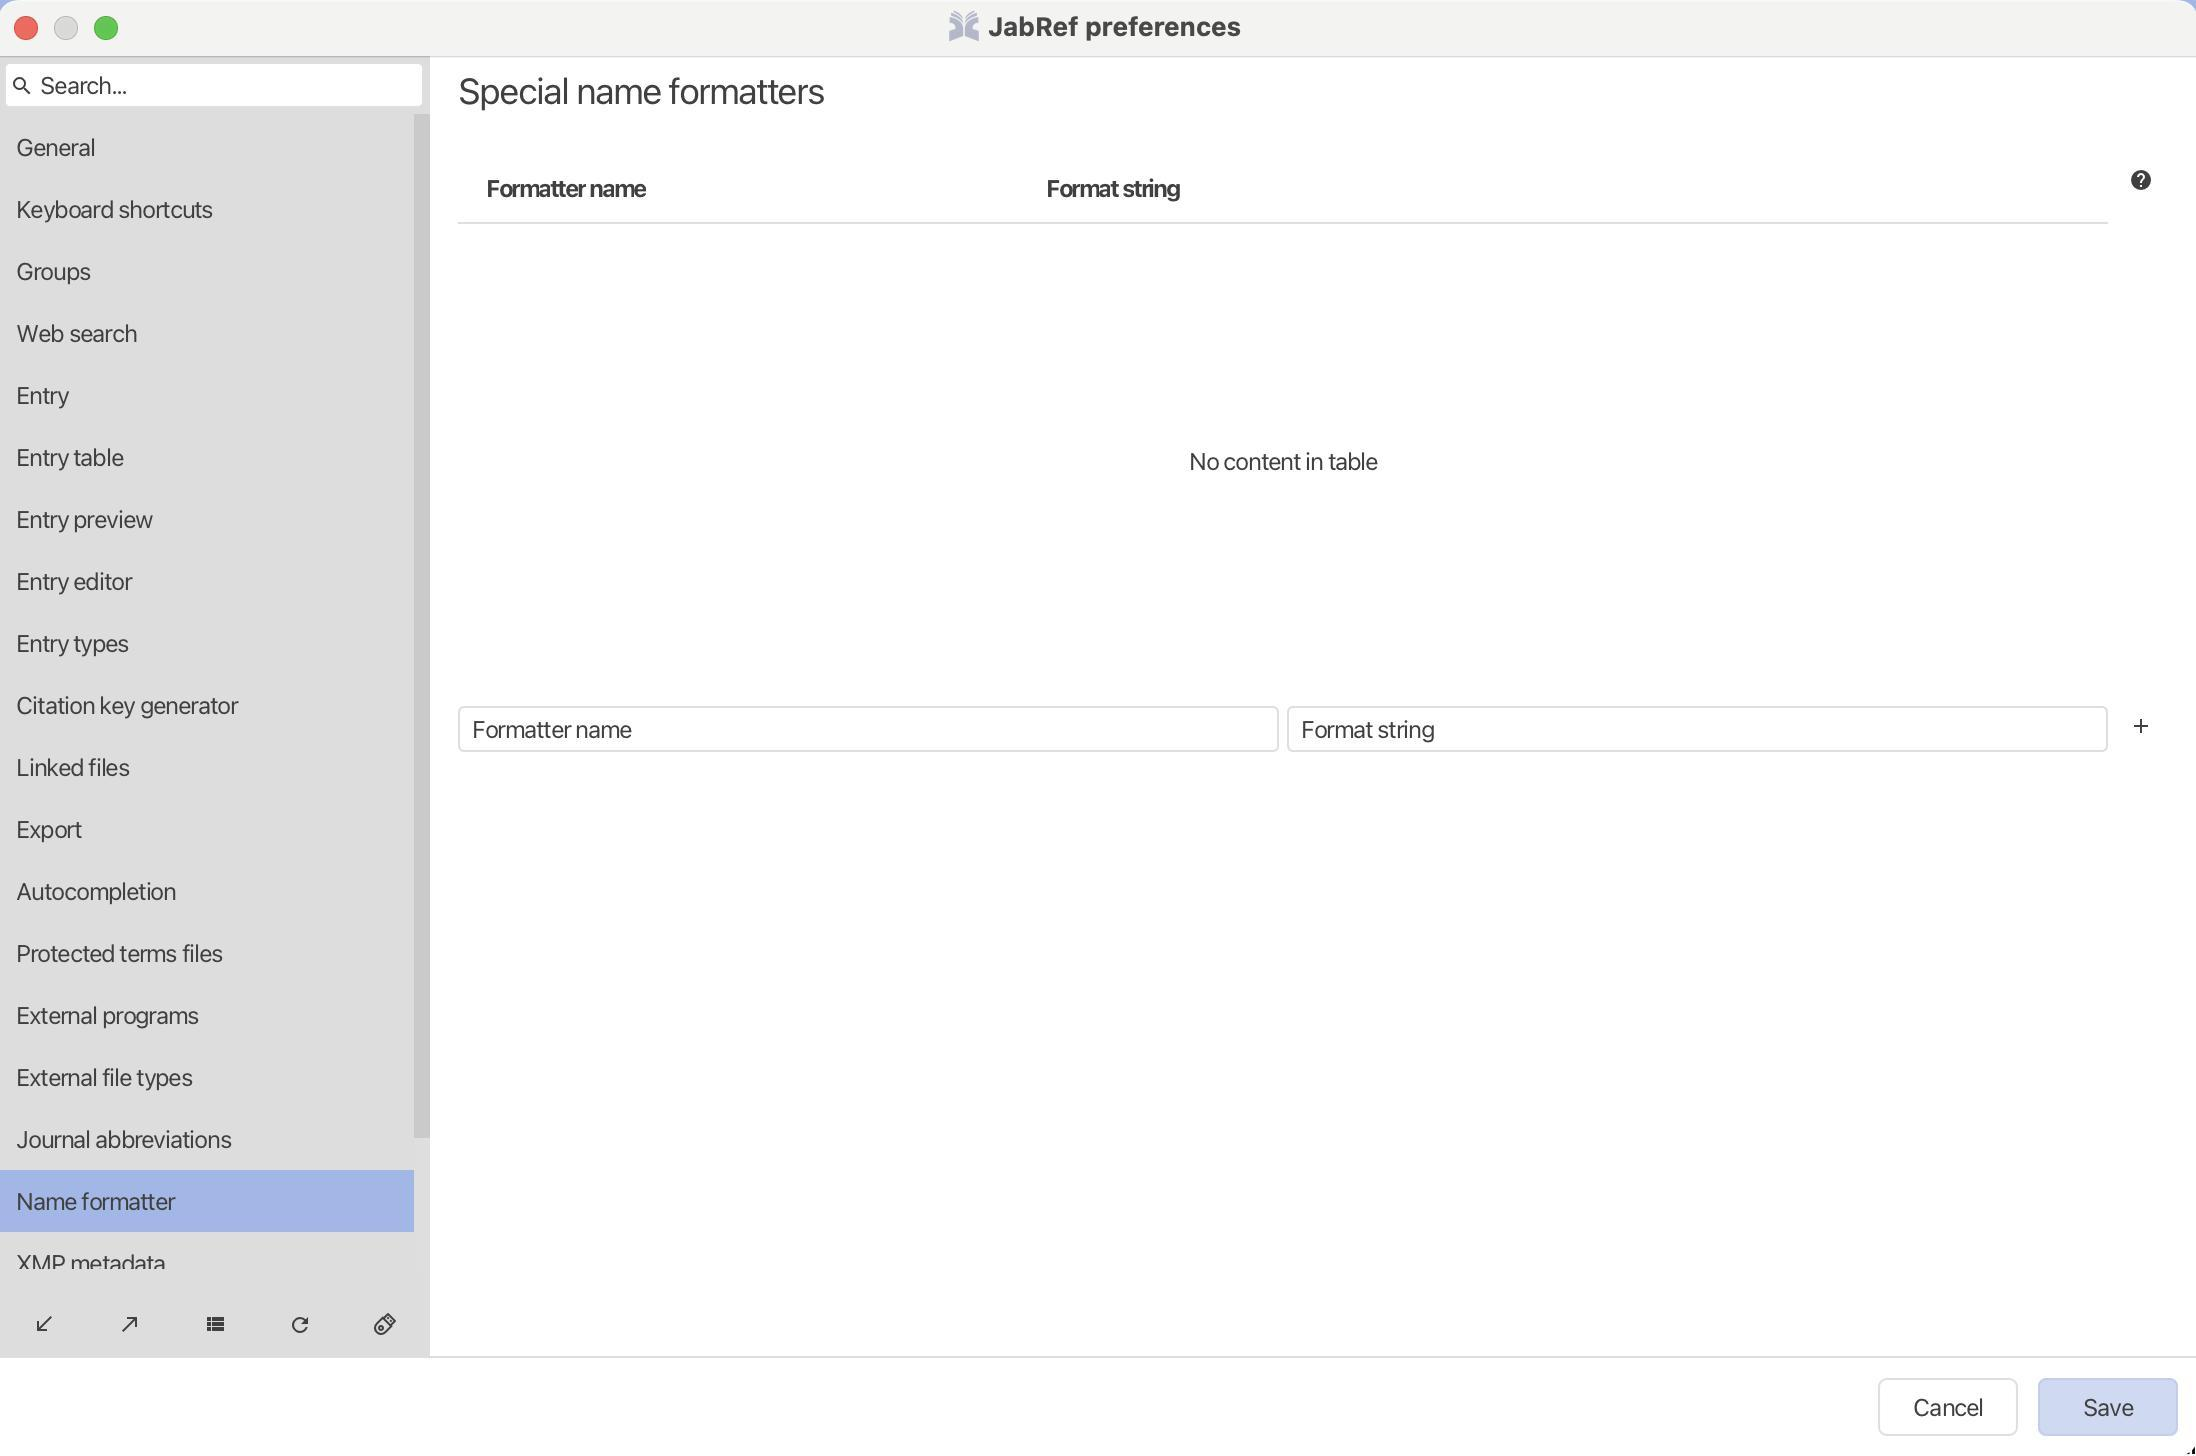
Accessibility tree:
{"name": "JabRef_preferences", "role": "AXWindow", "description": null, "role_description": "звичайне вікно", "value": null, "position": "314.00;193.00", "size": "1100;728", "children": [{"name": null, "role": "No role", "description": null, "role_description": "dialog", "value": null, "position": "0.00;28.00", "size": "1100;700", "children": [{"name": null, "role": "AXButton", "description": "Cancel", "role_description": "кнопка", "value": null, "position": "940.00;689.00", "size": "70;29", "children": []}, {"name": null, "role": "AXButton", "description": "Save", "role_description": "кнопка", "value": null, "position": "1020.00;689.00", "size": "70;29", "children": []}, {"name": null, "role": "AXTextField", "description": null, "role_description": "текстове поле", "value": "Search...", "position": "3.00;31.00", "size": "210;23", "children": [{"name": null, "role": "AXStaticText", "description": null, "role_description": "текст", "value": "Search...", "position": "21.00;35.00", "size": "43;15", "children": []}, {"name": null, "role": "AXStaticText", "description": null, "role_description": "текст", "value": "", "position": "21.00;35.00", "size": "0;15", "children": []}, {"name": null, "role": "AXStaticText", "description": null, "role_description": "текст", "value": null, "position": "6.00;35.50", "size": "12;14", "children": []}]}, {"name": null, "role": "AXTable", "description": null, "role_description": "list", "value": null, "position": "0.00;57.00", "size": "216;580", "children": [{"name": "General", "role": "AXRow", "description": null, "role_description": "рядок таблиці", "value": null, "position": "1.00;58.00", "size": "207;31", "children": [{"name": null, "role": "AXStaticText", "description": null, "role_description": "текст", "value": "General", "position": "9.00;66.00", "size": "39;15", "children": []}]}, {"name": "Keyboard_shortcuts", "role": "AXRow", "description": null, "role_description": "рядок таблиці", "value": null, "position": "1.00;89.00", "size": "207;31", "children": [{"name": null, "role": "AXStaticText", "description": null, "role_description": "текст", "value": "Keyboard shortcuts", "position": "9.00;97.00", "size": "98;15", "children": []}]}, {"name": "Groups", "role": "AXRow", "description": null, "role_description": "рядок таблиці", "value": null, "position": "1.00;120.00", "size": "207;31", "children": [{"name": null, "role": "AXStaticText", "description": null, "role_description": "текст", "value": "Groups", "position": "9.00;128.00", "size": "37;15", "children": []}]}, {"name": "Web_search", "role": "AXRow", "description": null, "role_description": "рядок таблиці", "value": null, "position": "1.00;151.00", "size": "207;31", "children": [{"name": null, "role": "AXStaticText", "description": null, "role_description": "текст", "value": "Web search", "position": "9.00;159.00", "size": "60;15", "children": []}]}, {"name": "Entry", "role": "AXRow", "description": null, "role_description": "рядок таблиці", "value": null, "position": "1.00;182.00", "size": "207;31", "children": [{"name": null, "role": "AXStaticText", "description": null, "role_description": "текст", "value": "Entry", "position": "9.00;190.00", "size": "26;15", "children": []}]}, {"name": "Entry_table", "role": "AXRow", "description": null, "role_description": "рядок таблиці", "value": null, "position": "1.00;213.00", "size": "207;31", "children": [{"name": null, "role": "AXStaticText", "description": null, "role_description": "текст", "value": "Entry table", "position": "9.00;221.00", "size": "53;15", "children": []}]}, {"name": "Entry_preview", "role": "AXRow", "description": null, "role_description": "рядок таблиці", "value": null, "position": "1.00;244.00", "size": "207;31", "children": [{"name": null, "role": "AXStaticText", "description": null, "role_description": "текст", "value": "Entry preview", "position": "9.00;252.00", "size": "68;15", "children": []}]}, {"name": "Entry_editor", "role": "AXRow", "description": null, "role_description": "рядок таблиці", "value": null, "position": "1.00;275.00", "size": "207;31", "children": [{"name": null, "role": "AXStaticText", "description": null, "role_description": "текст", "value": "Entry editor", "position": "9.00;283.00", "size": "58;15", "children": []}]}, {"name": "Entry_types", "role": "AXRow", "description": null, "role_description": "рядок таблиці", "value": null, "position": "1.00;306.00", "size": "207;31", "children": [{"name": null, "role": "AXStaticText", "description": null, "role_description": "текст", "value": "Entry types", "position": "9.00;314.00", "size": "56;15", "children": []}]}, {"name": "Citation_key_generator", "role": "AXRow", "description": null, "role_description": "рядок таблиці", "value": null, "position": "1.00;337.00", "size": "207;31", "children": [{"name": null, "role": "AXStaticText", "description": null, "role_description": "текст", "value": "Citation key generator", "position": "9.00;345.00", "size": "110;15", "children": []}]}, {"name": "Linked_files", "role": "AXRow", "description": null, "role_description": "рядок таблиці", "value": null, "position": "1.00;368.00", "size": "207;31", "children": [{"name": null, "role": "AXStaticText", "description": null, "role_description": "текст", "value": "Linked files", "position": "9.00;376.00", "size": "56;15", "children": []}]}, {"name": "Export", "role": "AXRow", "description": null, "role_description": "рядок таблиці", "value": null, "position": "1.00;399.00", "size": "207;31", "children": [{"name": null, "role": "AXStaticText", "description": null, "role_description": "текст", "value": "Export", "position": "9.00;407.00", "size": "33;15", "children": []}]}, {"name": "Autocompletion", "role": "AXRow", "description": null, "role_description": "рядок таблиці", "value": null, "position": "1.00;430.00", "size": "207;31", "children": [{"name": null, "role": "AXStaticText", "description": null, "role_description": "текст", "value": "Autocompletion", "position": "9.00;438.00", "size": "80;15", "children": []}]}, {"name": "Protected_terms_files", "role": "AXRow", "description": null, "role_description": "рядок таблиці", "value": null, "position": "1.00;461.00", "size": "207;31", "children": [{"name": null, "role": "AXStaticText", "description": null, "role_description": "текст", "value": "Protected terms files", "position": "9.00;469.00", "size": "103;15", "children": []}]}, {"name": "External_programs", "role": "AXRow", "description": null, "role_description": "рядок таблиці", "value": null, "position": "1.00;492.00", "size": "207;31", "children": [{"name": null, "role": "AXStaticText", "description": null, "role_description": "текст", "value": "External programs", "position": "9.00;500.00", "size": "91;15", "children": []}]}, {"name": "External_file_types", "role": "AXRow", "description": null, "role_description": "рядок таблиці", "value": null, "position": "1.00;523.00", "size": "207;31", "children": [{"name": null, "role": "AXStaticText", "description": null, "role_description": "текст", "value": "External file types", "position": "9.00;531.00", "size": "88;15", "children": []}]}, {"name": "Journal_abbreviations", "role": "AXRow", "description": null, "role_description": "рядок таблиці", "value": null, "position": "1.00;554.00", "size": "207;31", "children": [{"name": null, "role": "AXStaticText", "description": null, "role_description": "текст", "value": "Journal abbreviations", "position": "9.00;562.00", "size": "107;15", "children": []}]}, {"name": "Name_formatter", "role": "AXRow", "description": null, "role_description": "рядок таблиці", "value": null, "position": "1.00;585.00", "size": "207;31", "children": [{"name": null, "role": "AXStaticText", "description": null, "role_description": "текст", "value": "Name formatter", "position": "9.00;593.00", "size": "79;15", "children": []}]}, {"name": "XMP_metadata", "role": "AXRow", "description": null, "role_description": "рядок таблиці", "value": null, "position": "1.00;616.00", "size": "207;31", "children": [{"name": null, "role": "AXStaticText", "description": null, "role_description": "текст", "value": "XMP metadata", "position": "9.00;624.00", "size": "75;15", "children": []}]}, {"name": null, "role": "AXScrollBar", "description": null, "role_description": "смуга прокручування", "value": 0.0, "position": "208.00;57.00", "size": "8;580", "children": [{"name": null, "role": "AXButton", "description": null, "role_description": "кнопка", "value": null, "position": "208.00;635.50", "size": "8;1", "children": []}, {"name": null, "role": "AXButton", "description": null, "role_description": "кнопка", "value": null, "position": "208.00;57.00", "size": "8;1", "children": []}, {"name": null, "role": "AXValueIndicator", "description": null, "role_description": "індикатор значення", "value": 0.0, "position": "208.00;57.00", "size": "8;512", "children": []}]}]}, {"name": null, "role": "AXButton", "description": null, "role_description": "кнопка", "value": null, "position": "3.00;648.50", "size": "40;26", "children": []}, {"name": null, "role": "AXButton", "description": null, "role_description": "кнопка", "value": null, "position": "46.00;648.50", "size": "40;26", "children": []}, {"name": null, "role": "AXButton", "description": null, "role_description": "кнопка", "value": null, "position": "88.50;648.50", "size": "40;26", "children": []}, {"name": null, "role": "AXButton", "description": null, "role_description": "кнопка", "value": null, "position": "131.00;648.50", "size": "40;26", "children": []}, {"name": null, "role": "AXCheckBox", "description": null, "role_description": "галочка", "value": 0, "position": "173.50;648.50", "size": "40;26", "children": []}, {"name": null, "role": "AXScrollArea", "description": null, "role_description": "область прокручування", "value": null, "position": "224.00;28.00", "size": "876;650", "children": [{"name": null, "role": "AXStaticText", "description": null, "role_description": "текст", "value": "Special name formatters", "position": "230.00;34.00", "size": "183;32", "children": []}, {"name": null, "role": "AXTable", "description": null, "role_description": "таблиця", "value": null, "position": "230.00;76.00", "size": "825;273", "children": [{"name": "Formatter_name", "role": "AXColumn", "description": null, "role_description": "стовпчик", "value": null, "position": "230.00;76.00", "size": "280;36", "children": [{"name": null, "role": "AXStaticText", "description": null, "role_description": "текст", "value": "Formatter name", "position": "232.00;76.00", "size": "276;36", "children": []}]}, {"name": "Format_string", "role": "AXColumn", "description": null, "role_description": "стовпчик", "value": null, "position": "510.00;76.00", "size": "515;36", "children": [{"name": null, "role": "AXStaticText", "description": null, "role_description": "текст", "value": "Format string", "position": "512.00;76.00", "size": "511;36", "children": []}]}, {"name": "", "role": "AXColumn", "description": null, "role_description": "стовпчик", "value": null, "position": "1025.00;76.00", "size": "30;36", "children": [{"name": null, "role": "AXStaticText", "description": null, "role_description": "текст", "value": null, "position": "1027.00;76.00", "size": "26;36", "children": []}]}, {"name": null, "role": "AXStaticText", "description": null, "role_description": "текст", "value": "No content in table", "position": "595.50;223.00", "size": "94;15", "children": []}]}, {"name": null, "role": "AXTextField", "description": null, "role_description": "текстове поле", "value": "Formatter name", "position": "230.00;353.00", "size": "410;23", "children": [{"name": null, "role": "AXStaticText", "description": null, "role_description": "текст", "value": "Formatter name", "position": "237.00;357.00", "size": "80;15", "children": []}, {"name": null, "role": "AXStaticText", "description": null, "role_description": "текст", "value": "", "position": "237.00;357.00", "size": "0;15", "children": []}]}, {"name": null, "role": "AXTextField", "description": null, "role_description": "текстове поле", "value": "Format string", "position": "644.50;353.00", "size": "410;23", "children": [{"name": null, "role": "AXStaticText", "description": null, "role_description": "текст", "value": "Format string", "position": "651.50;357.00", "size": "66;15", "children": []}, {"name": null, "role": "AXStaticText", "description": null, "role_description": "текст", "value": "", "position": "651.50;357.00", "size": "0;15", "children": []}]}, {"name": null, "role": "AXButton", "description": null, "role_description": "кнопка", "value": null, "position": "1059.00;76.00", "size": "25;26", "children": []}, {"name": null, "role": "AXButton", "description": null, "role_description": "кнопка", "value": null, "position": "1059.00;349.50", "size": "25;26", "children": []}]}]}, {"name": null, "role": "AXButton", "description": null, "role_description": "кнопка закривання", "value": null, "position": "7.00;6.00", "size": "14;16", "children": []}, {"name": null, "role": "AXButton", "description": null, "role_description": "кнопка оптимізації", "value": null, "position": "47.00;6.00", "size": "14;16", "children": [{"name": null, "role": "AXGroup", "description": null, "role_description": "група", "value": null, "position": "47.00;6.00", "size": "14;16", "children": [{"name": null, "role": "AXGroup", "description": null, "role_description": "group", "value": null, "position": "47.00;6.00", "size": "14;16", "children": []}]}]}, {"name": null, "role": "AXButton", "description": null, "role_description": "кнопка згортання", "value": null, "position": "27.00;6.00", "size": "14;16", "children": []}, {"name": "JabRef_preferences", "role": "AXImage", "description": null, "role_description": "зображення", "value": null, "position": "475.00;5.00", "size": "16;16", "children": []}, {"name": null, "role": "AXStaticText", "description": null, "role_description": "текст", "value": "JabRef preferences", "position": "493.00;5.00", "size": "131;16", "children": []}]}